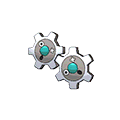
Pok\u00e9mon: klink